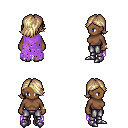
a pixel art fantasy rpg character, female body template, human, dark skin, maroon tattered cape, metal pants, white blonde swoop hairstyle, bracelets, metal boots, four views (front, back, left, right), 2x2 character sprite sheet, small pixel art, hard edges, no anti-aliasing